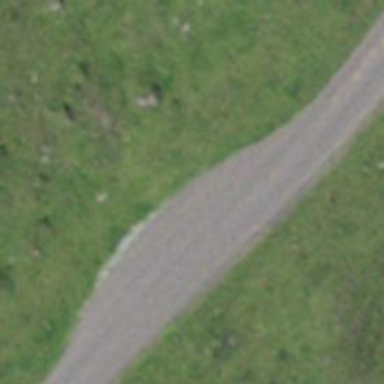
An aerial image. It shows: Passing place on the road.